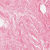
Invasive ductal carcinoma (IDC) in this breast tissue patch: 0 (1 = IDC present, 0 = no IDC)